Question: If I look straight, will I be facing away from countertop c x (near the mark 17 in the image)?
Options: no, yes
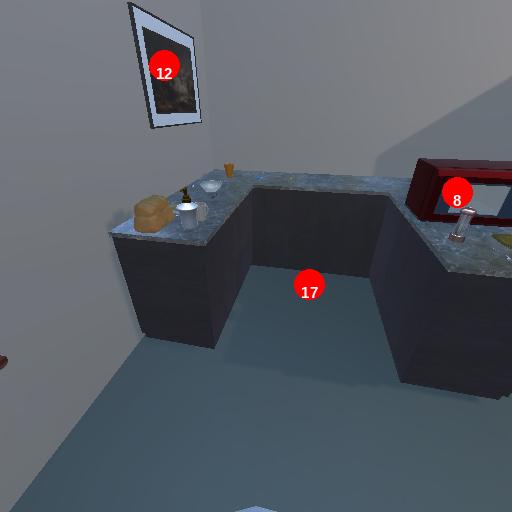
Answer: no